Question: At the moment of this question i'm running the latest Ember and Ember Data versions.

I'm working with the DS.RESTAdapter calling for a '/places' this way:
'''
this.store.findAll('place');
'''
The model only have a name attribute 'name: DS.attr('string')'
The JSON is the following:
'''
{
places: [
{
id: 1,
name: "San Francisco"
},
{
id: 2,
name: "Havana"
}
]
}
'''
I made the template and with the corresponding 'each' and everything shows up and works so far but i get a deprecation warnings that tells the following:
> DEPRECATION: The default behavior of shouldReloadAll will change in
Ember Data 2.0 to always return false when there is at least one
"destination" record in the store. If you would like to preserve the
current behavior please override shouldReloadAll in your
adapter:application and return true.
I don't know exactly what's the best approach to solve this warning. I'm new to ember so any further explanation will be fine.
Thanks in advance.
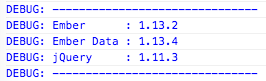
Answer: Set 'shouldReloadAll() { return true; }' in your application adapter and the warning goes away and the current default behavior is the same.